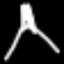
Label: The Eiffel Tower